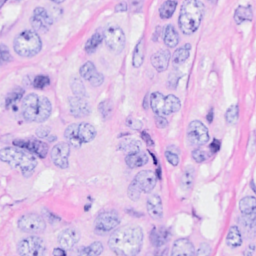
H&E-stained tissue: Breast